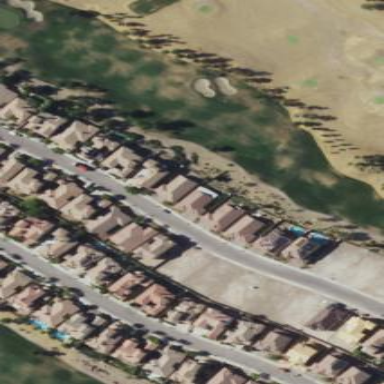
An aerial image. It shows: Rough area on grassy golf course.